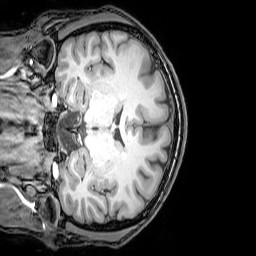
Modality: T1w
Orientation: coronal
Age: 26
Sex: male
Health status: healthy
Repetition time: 0.081 s
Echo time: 0.037 s